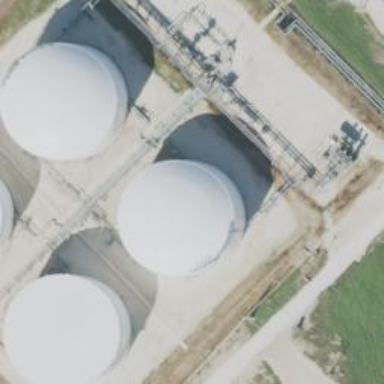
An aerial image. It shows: Storage tank which is man-made and housed in building.